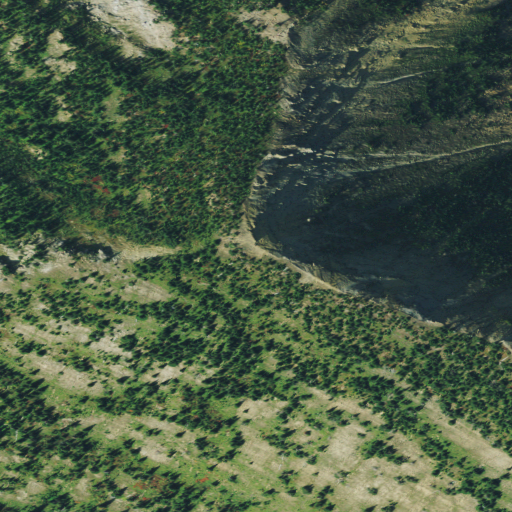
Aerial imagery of mountain in Montana named Elk Mountain containing shrub, evergreen forest, and mixed forest